Question: I have two images that need to be overlaid over one another, and they are both png images (since I need to be able to make them transparent). However, when I load them into a UIImage view in my xib file, neither of them display at all! When I try using the jpg format of the same images it works fine, but because jpg doesn't support transparency, the overlay effect I need is lost. How can I get the png images to actually display in the window?

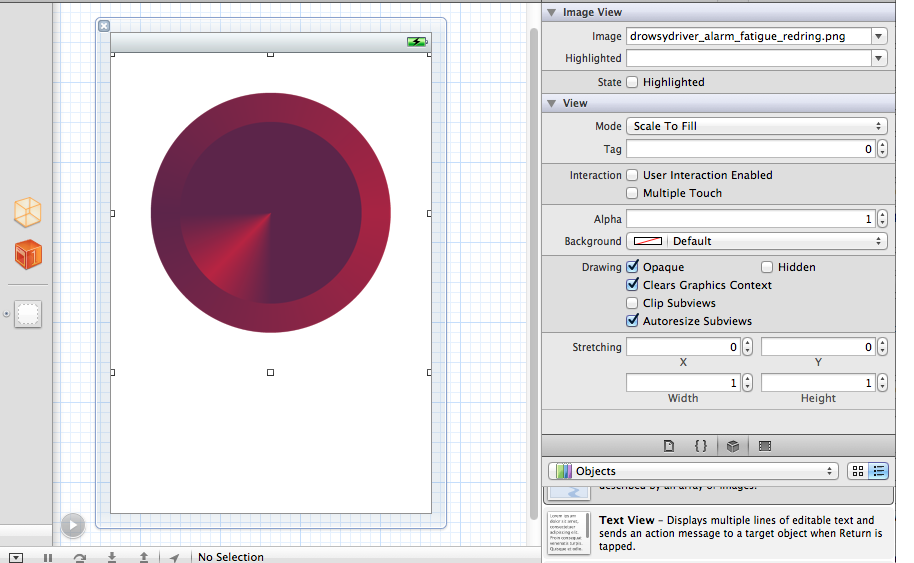
Answer: This is the kind of task that is easier to do from code than from Interface "Crappy" Builder:
'''
CGRect imageFrame = CGRectMake(x, y, width, height);
UIImage *image1 = // however you obtain your 1st image
UIImage *image2 = // however you obtain your 2nd image
UIImageView *imgView1 = [[UIImageView alloc] initWithImage:image1];
// Adjust the alpha of the view
imgView1.alpha = 1.0f; // This is most advisably 1.0 (always)
imgView1.backgroundColor = [UIColor clearColor];
imgView1.frame = imageFrame;
UIImageView *imgView2 = [[UIImageView alloc] initWithImage:image2];
// Adjust the alpha of the view
imgView1.alpha = 0.5f; // or whatever you find practical
imgView1.backgroundColor = [UIColor clearColor];
imgView2.frame = imageFrame;
// Assume a view controller
[self.view addSubview:imgView1];
[self.view addSUbview:imgView2]; // add the image view later which you wanna be on the top of the other one
// If non-ARC environment, we need to take care of the percious RAM
[imgView1 release];
[imgView2 release];
'''